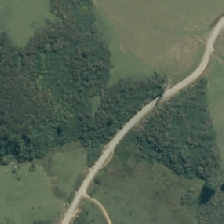
Land cover: grose_broom